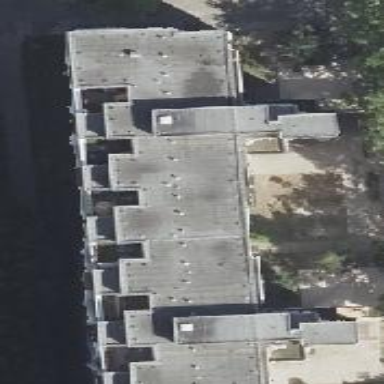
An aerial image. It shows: Building with apartments and flat roof.